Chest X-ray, PA view. Patient: 68 years old, sex M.
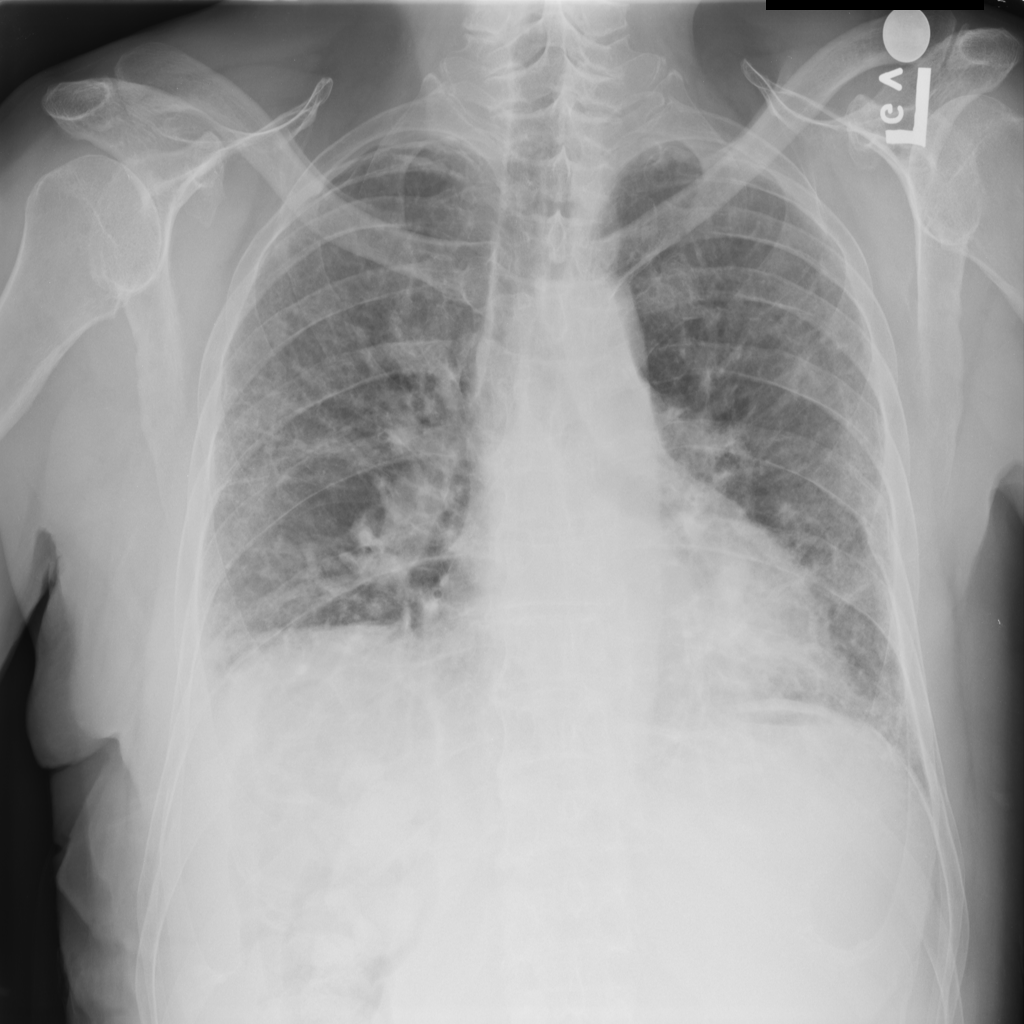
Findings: Fibrosis, Pneumothorax